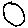
Label: circle